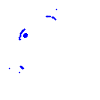
Particle: electron